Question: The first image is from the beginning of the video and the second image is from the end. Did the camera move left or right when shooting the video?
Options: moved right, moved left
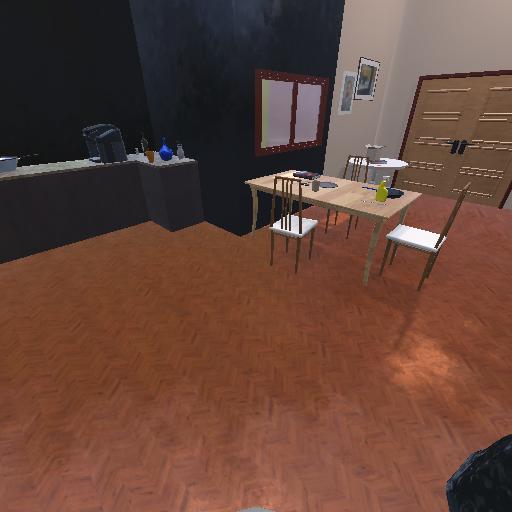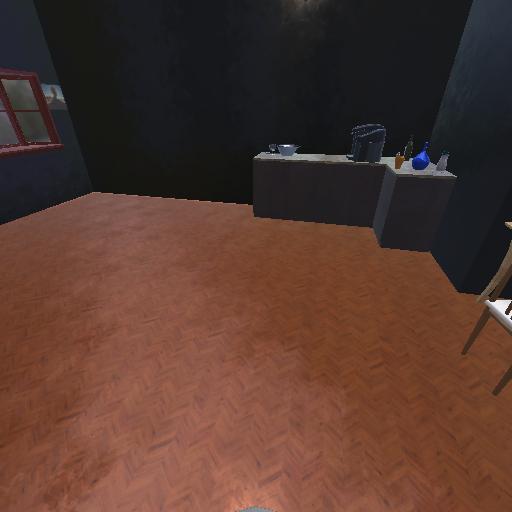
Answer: moved right